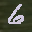
Label: 6